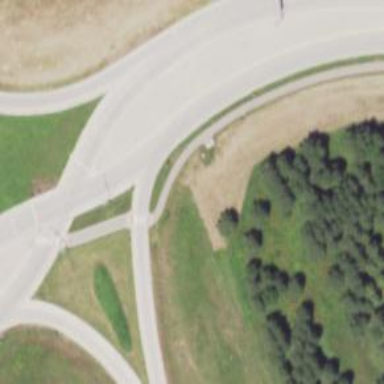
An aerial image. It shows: Motorway link with Diverging Diamond Interchange (DDI) junction.